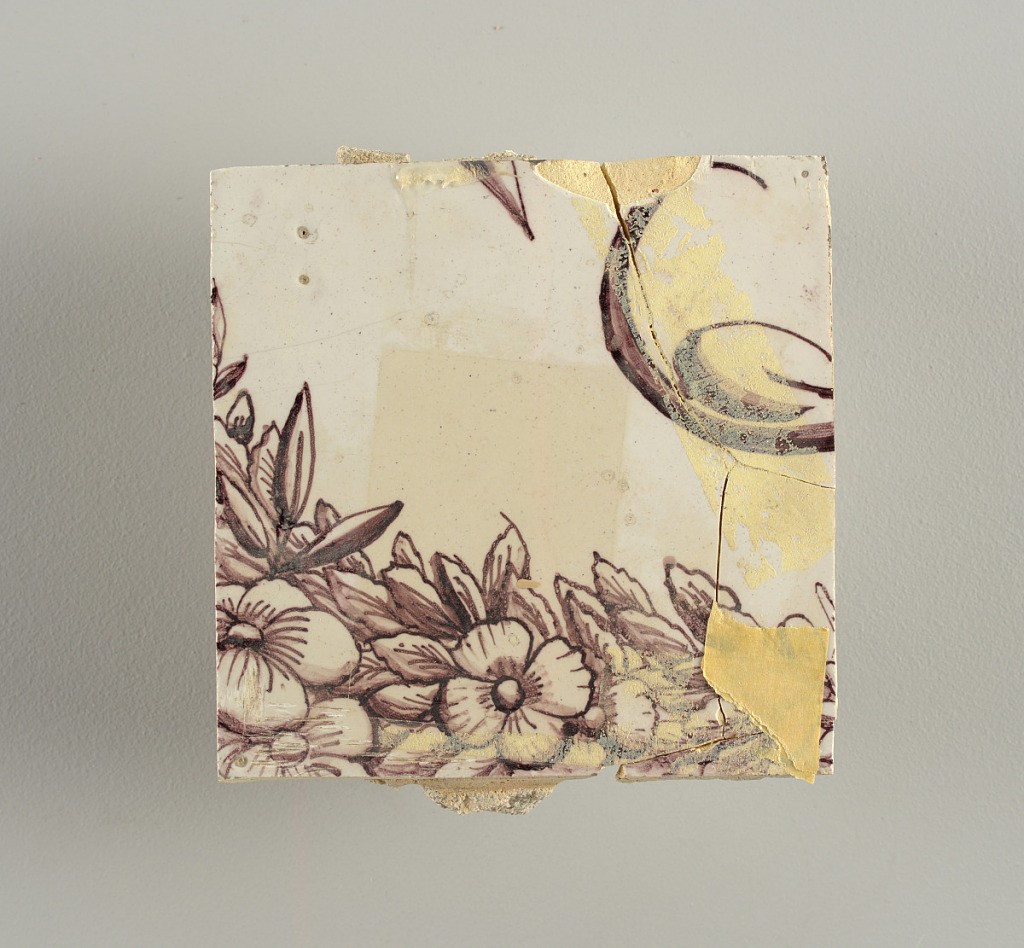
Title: Wall facing
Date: ca. 1725
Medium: tin-glazed earthenware, underglaze
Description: Running design for a frieze or a dado, composed of scrolls of foliage and strapwork, and four repeating motifs--a seated woman in a small upright oval medallion, a putto seated on a rocailled base, and strapwork in axial pattern.  The various panels, A to F, show various repeats of the same design, all being five tiles high and a varying number of tiles wide.